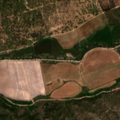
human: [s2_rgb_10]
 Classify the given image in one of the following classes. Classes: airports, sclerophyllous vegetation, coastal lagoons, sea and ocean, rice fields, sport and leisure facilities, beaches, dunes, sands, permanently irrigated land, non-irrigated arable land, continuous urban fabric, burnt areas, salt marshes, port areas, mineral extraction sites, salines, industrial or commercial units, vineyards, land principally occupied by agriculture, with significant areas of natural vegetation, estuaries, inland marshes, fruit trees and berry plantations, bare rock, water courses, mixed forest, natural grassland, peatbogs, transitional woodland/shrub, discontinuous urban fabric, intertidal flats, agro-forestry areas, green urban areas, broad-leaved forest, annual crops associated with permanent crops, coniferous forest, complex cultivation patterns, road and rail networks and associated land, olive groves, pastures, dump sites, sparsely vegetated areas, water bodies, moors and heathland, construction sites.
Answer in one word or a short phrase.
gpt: permanently irrigated land, olive groves, agro-forestry areas, broad-leaved forest